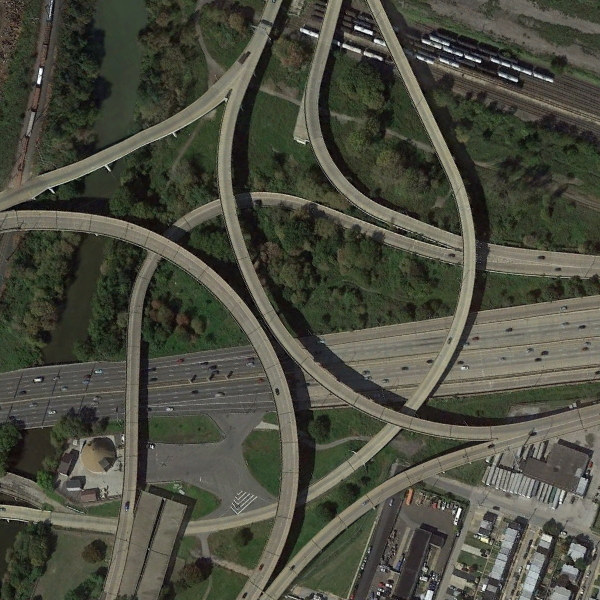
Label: Viaduct